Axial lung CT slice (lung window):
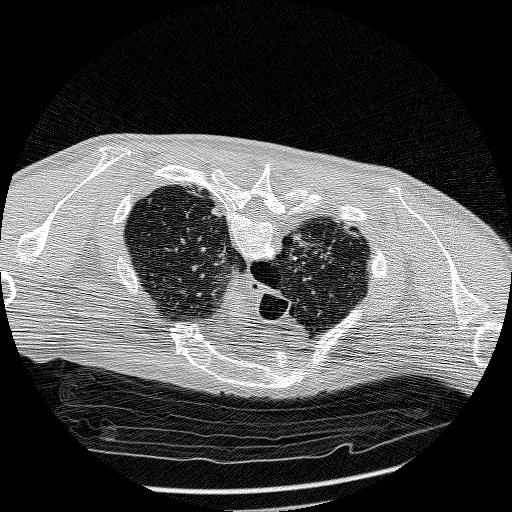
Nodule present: no